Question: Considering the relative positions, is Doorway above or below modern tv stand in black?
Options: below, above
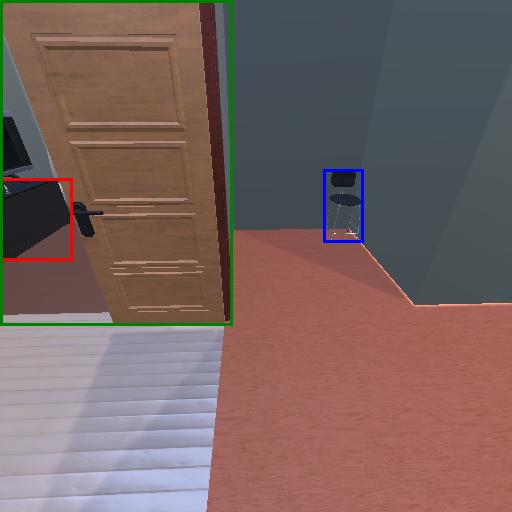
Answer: below